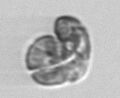
Label: Karenia